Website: apple
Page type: cart
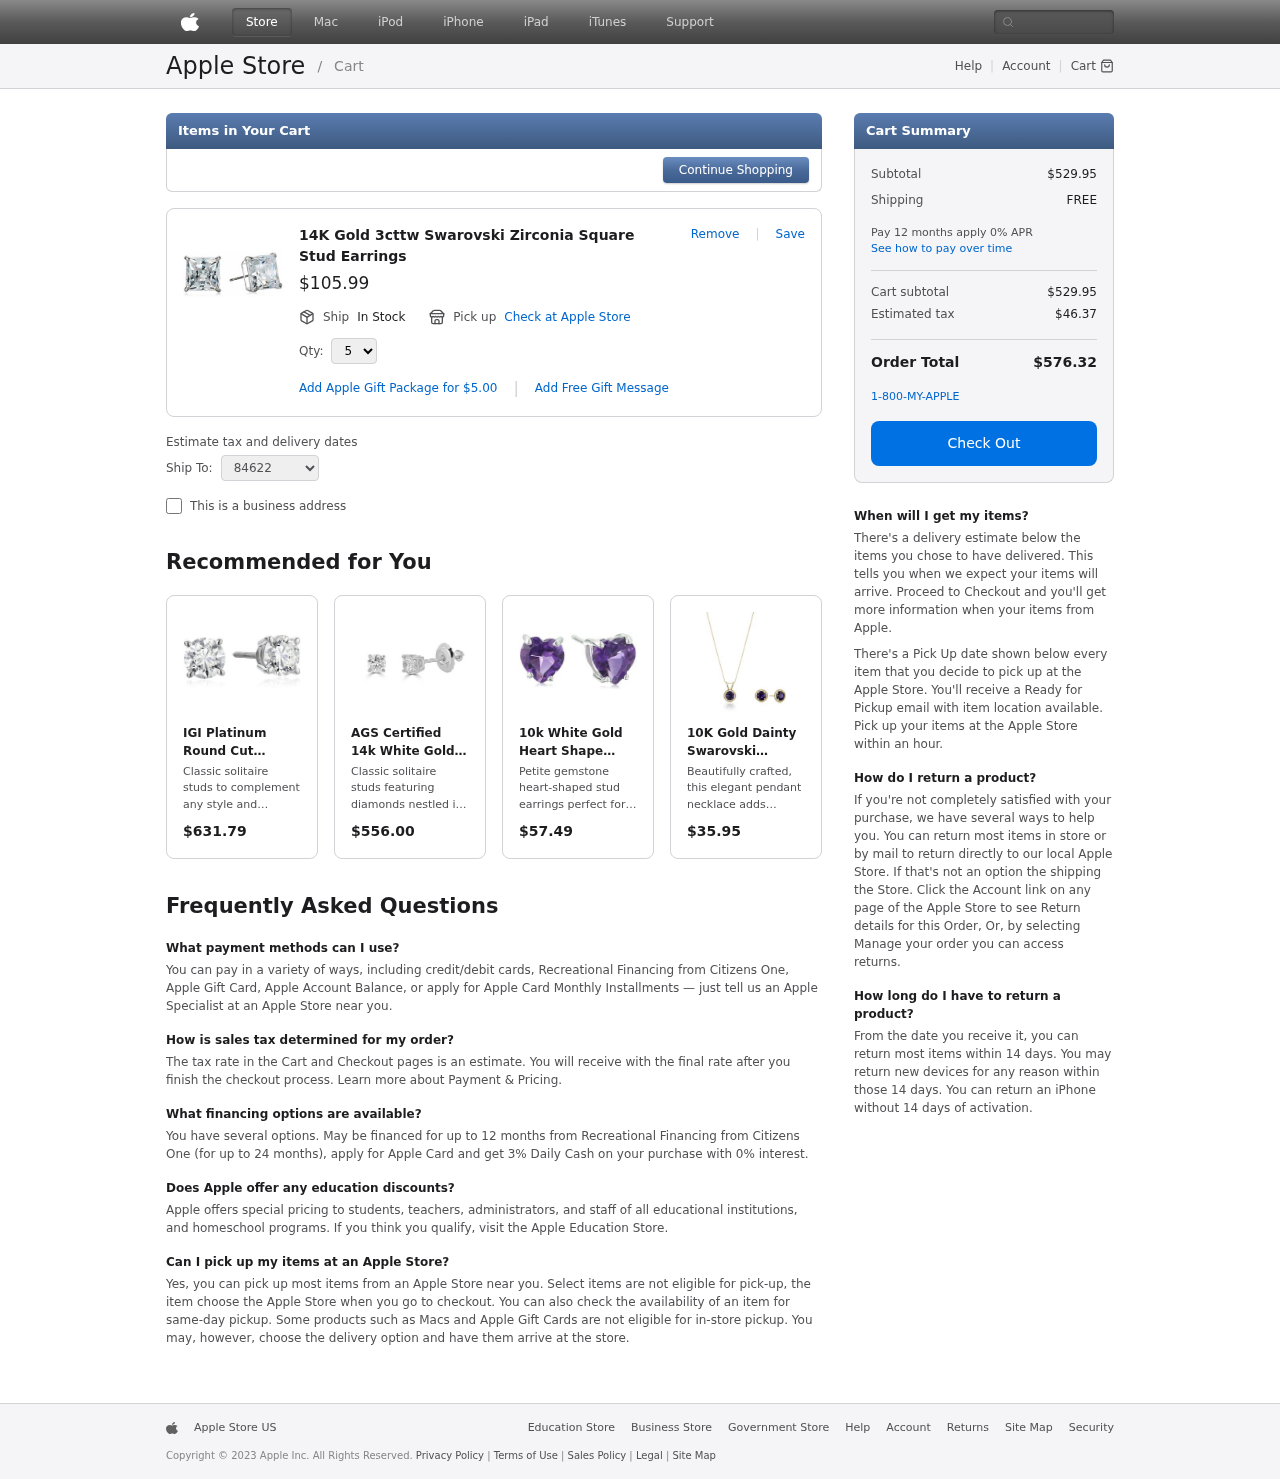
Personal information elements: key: PII_POSTCODE
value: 84622
Product elements: key: PRODUCT1_NAME
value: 14K Gold 3cttw Swarovski Zirconia Square Stud Earrings
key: PRODUCT1_PRICE
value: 105.99
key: PRODUCT1_QUANTITY
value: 5
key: PRODUCT2_DESC
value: Classic solitaire studs to complement any style and occasion
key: PRODUCT2_NAME
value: IGI Platinum Round Cut Diamond Stud Earrings (1 cttw, G-H Color, VS2 Clarity)
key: PRODUCT2_PRICE
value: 631.79
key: PRODUCT3_DESC
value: Classic solitaire studs featuring diamonds nestled in four-prong settings and screw-on backings
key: PRODUCT3_NAME
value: AGS Certified 14k White Gold Round-Cut Diamond Stud Earrings (2cttw, K-L Color, I1-I2 Clarity)
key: PRODUCT3_PRICE
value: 556
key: PRODUCT4_DESC
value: Petite gemstone heart-shaped stud earrings perfect for any occasion
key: PRODUCT4_NAME
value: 10k White Gold Heart Shape Gemstone Stud Earrings
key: PRODUCT4_PRICE
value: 57.49
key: PRODUCT5_DESC
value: Beautifully crafted, this elegant pendant necklace adds impressive sparkle to a casual outfit and can be dressed up to complement any dramatic night look.
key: PRODUCT5_NAME
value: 10K Gold Dainty Swarovski Crystal Birthstone Pendant Necklace with Stud Earrings Set, February
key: PRODUCT5_PRICE
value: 35.95
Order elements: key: ORDER_SUBTOTAL
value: $529.95
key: ORDER_SHIPPING_COST
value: FREE
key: ORDER_SUBTOTAL2
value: $529.95
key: ORDER_TAX
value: $46.37
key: ORDER_TOTAL
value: $576.32